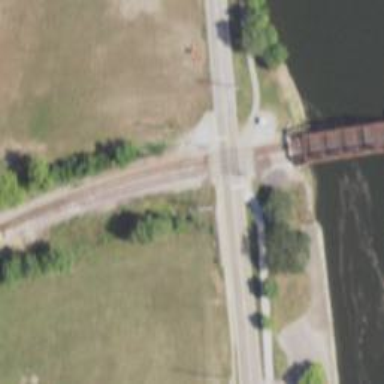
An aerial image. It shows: Abandoned railway siding.